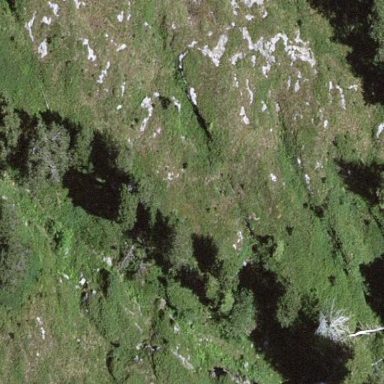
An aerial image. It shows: Patch of scrub vegetation.